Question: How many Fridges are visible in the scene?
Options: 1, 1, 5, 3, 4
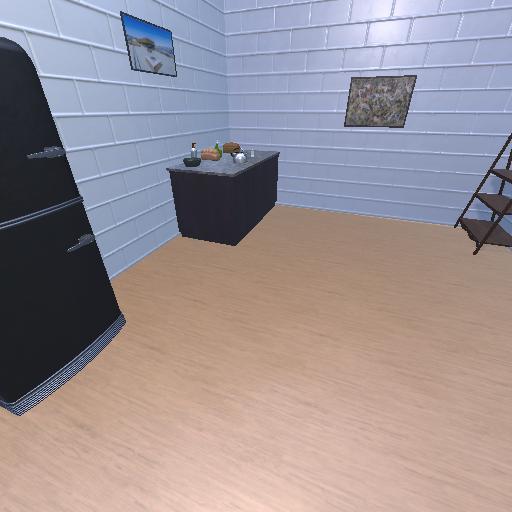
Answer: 1